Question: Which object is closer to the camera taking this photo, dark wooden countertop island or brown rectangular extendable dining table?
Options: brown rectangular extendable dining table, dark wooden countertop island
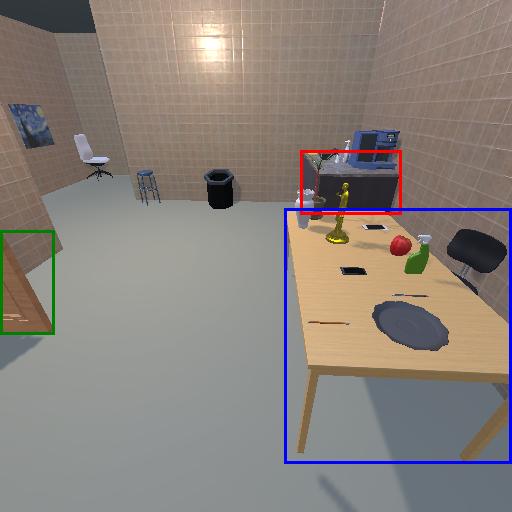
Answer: brown rectangular extendable dining table